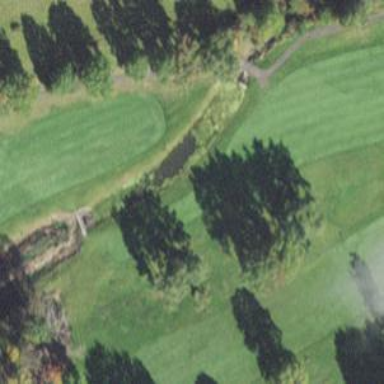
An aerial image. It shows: Golf hole.